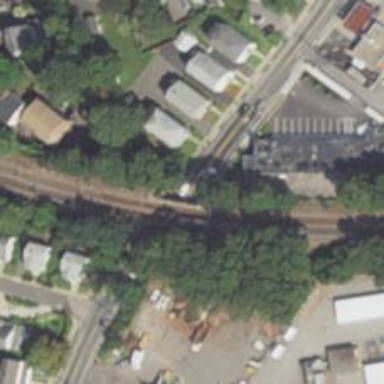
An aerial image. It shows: Bridge for light rail electrified with contact line.